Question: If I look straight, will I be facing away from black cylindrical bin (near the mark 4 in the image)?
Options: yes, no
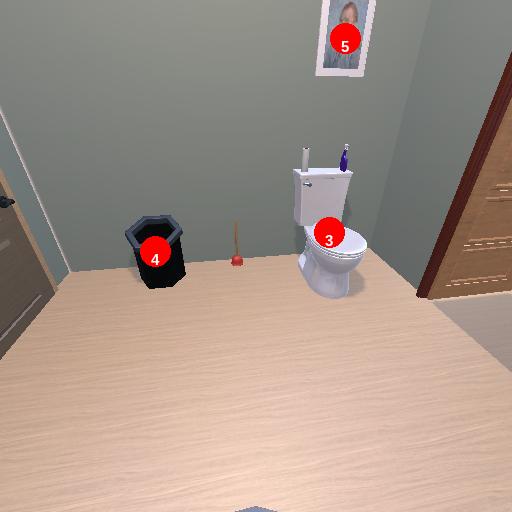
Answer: yes